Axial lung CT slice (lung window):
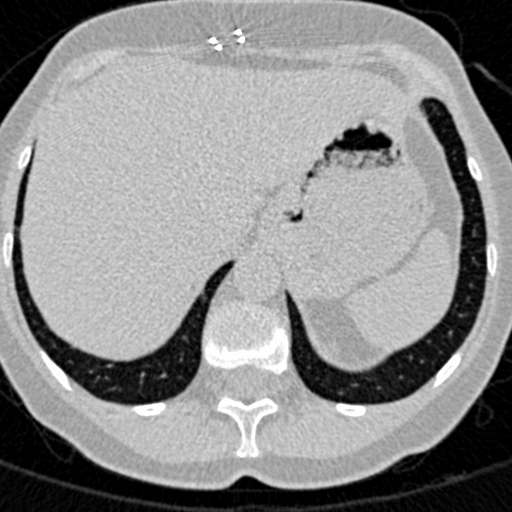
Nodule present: no